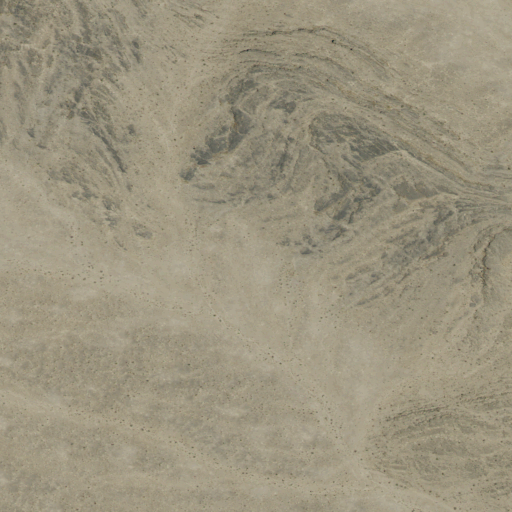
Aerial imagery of mountain in Utah named Kells Knolls containing only shrub